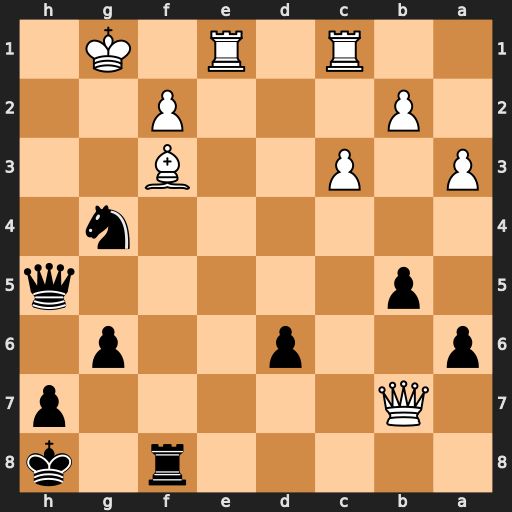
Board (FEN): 5r1k/1Q5p/p2p2p1/1p5q/6n1/P1P2B2/1P3P2/2R1R1K1
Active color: b
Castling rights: -
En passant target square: -
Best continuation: Qh2+ Kf1 Qxf2#